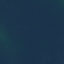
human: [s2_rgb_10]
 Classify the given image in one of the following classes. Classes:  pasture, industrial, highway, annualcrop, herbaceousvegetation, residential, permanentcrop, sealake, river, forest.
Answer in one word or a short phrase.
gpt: SeaLake